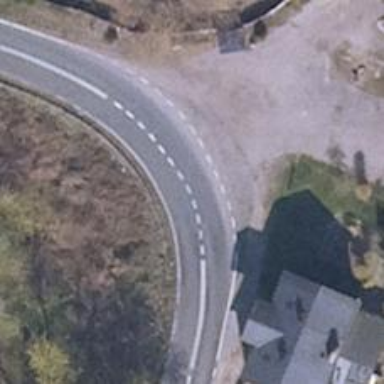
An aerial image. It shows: Secondary road with asphalt surface.